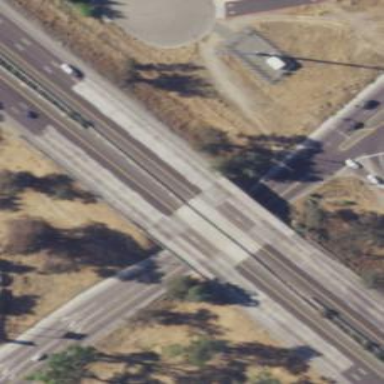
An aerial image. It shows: Motorway bridge.